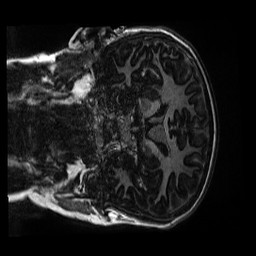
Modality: MP2RAGE
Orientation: coronal
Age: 11
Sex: male
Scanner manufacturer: siemens
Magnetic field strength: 3 T
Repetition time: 4 s
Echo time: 0.00303 s